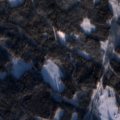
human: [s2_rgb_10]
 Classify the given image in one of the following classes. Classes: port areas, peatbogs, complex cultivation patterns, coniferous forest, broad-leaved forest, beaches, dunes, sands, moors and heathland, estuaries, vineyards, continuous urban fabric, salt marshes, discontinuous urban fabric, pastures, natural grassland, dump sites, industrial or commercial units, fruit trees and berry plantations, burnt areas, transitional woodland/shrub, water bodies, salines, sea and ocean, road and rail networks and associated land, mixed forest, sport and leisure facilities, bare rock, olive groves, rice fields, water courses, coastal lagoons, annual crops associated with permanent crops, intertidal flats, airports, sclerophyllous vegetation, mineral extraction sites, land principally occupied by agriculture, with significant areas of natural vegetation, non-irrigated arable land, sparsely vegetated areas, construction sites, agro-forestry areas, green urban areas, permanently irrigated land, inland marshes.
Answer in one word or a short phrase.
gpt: non-irrigated arable land, coniferous forest, mixed forest, transitional woodland/shrub